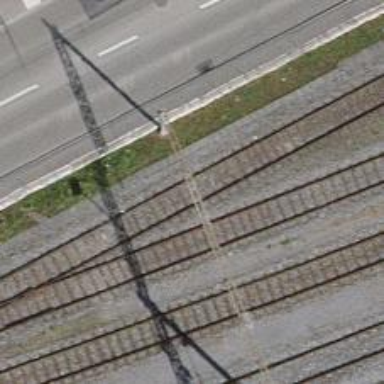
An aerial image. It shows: Catenary mast for power lines.